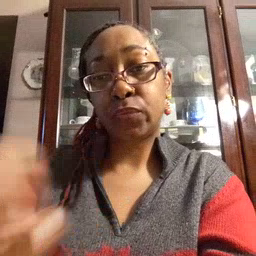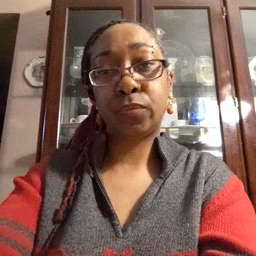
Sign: icecream